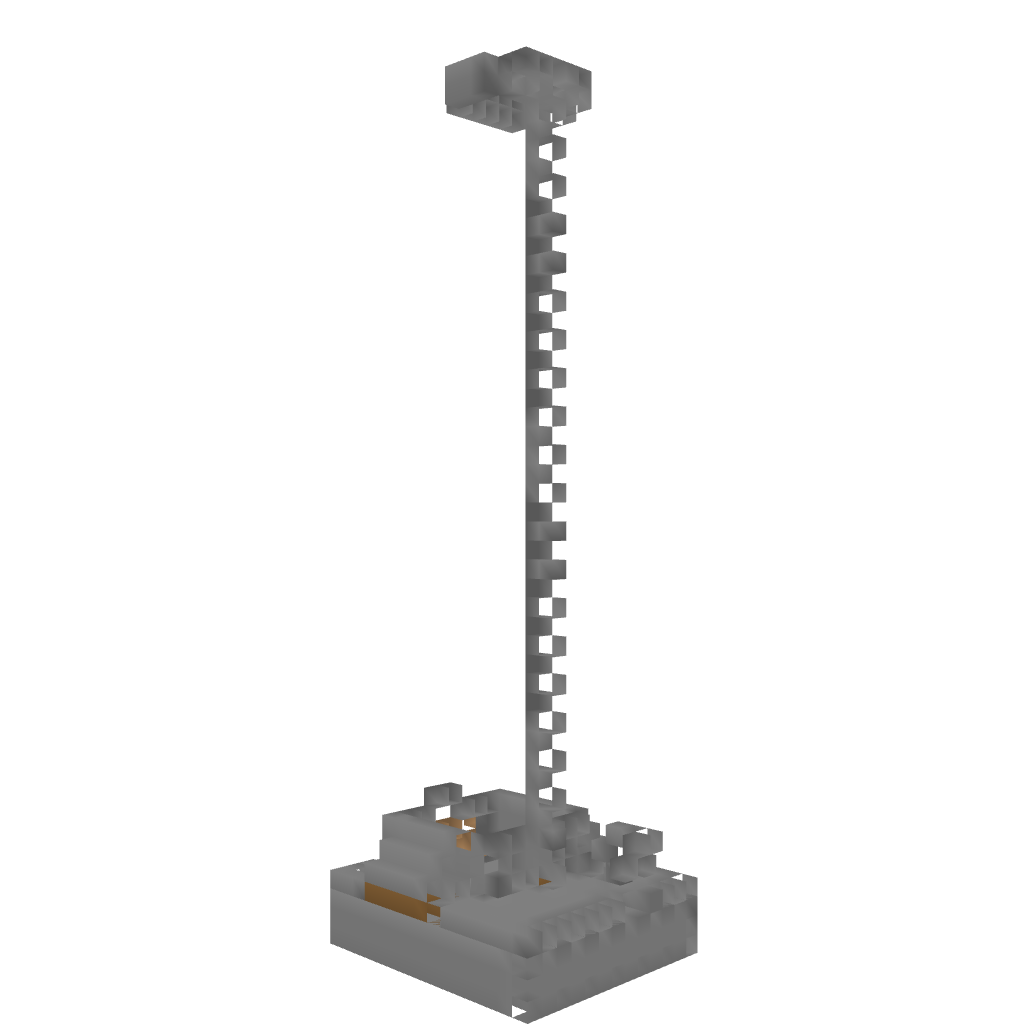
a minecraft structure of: Automatic farm bad low quality